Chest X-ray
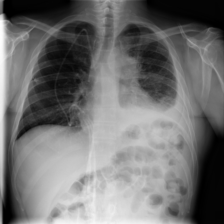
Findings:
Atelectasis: positive
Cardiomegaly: negative
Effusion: positive
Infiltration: positive
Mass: negative
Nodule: negative
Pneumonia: negative
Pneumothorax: negative
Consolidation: negative
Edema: negative
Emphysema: negative
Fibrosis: negative
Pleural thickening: negative
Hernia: negative